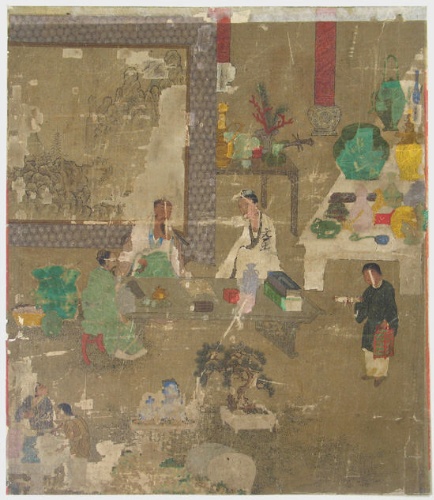
Artist: Wang Li Mu
Date: 18th century
Object type: Album leaf
Classification: Paintings
Medium: Album leaf; ink and color on silk
Culture: Korea
Period: Joseon dynasty (1392–1910)
Dimensions: 13 7/8 x 12 in. (35.2 x 30.5 cm)
Department: Asian Art
Credit line: Rogers Fund, 1915
Accession year: 1915
Repository: Metropolitan Museum of Art, New York, NY
Tags: Men|Tables